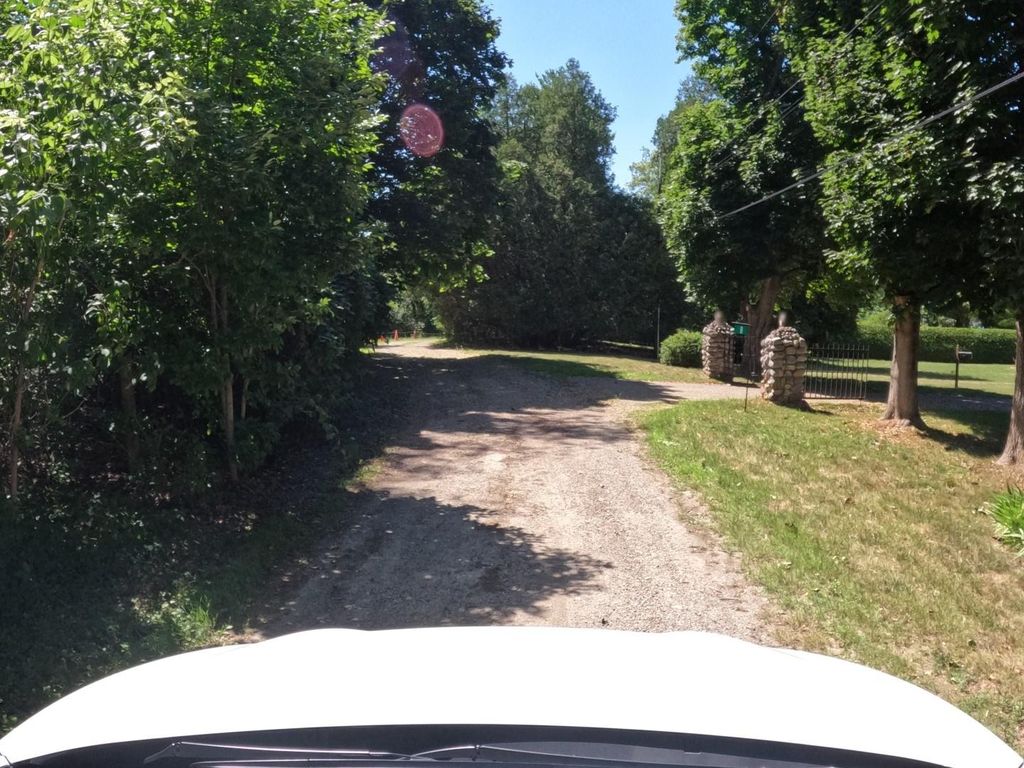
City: kitchener-waterloo